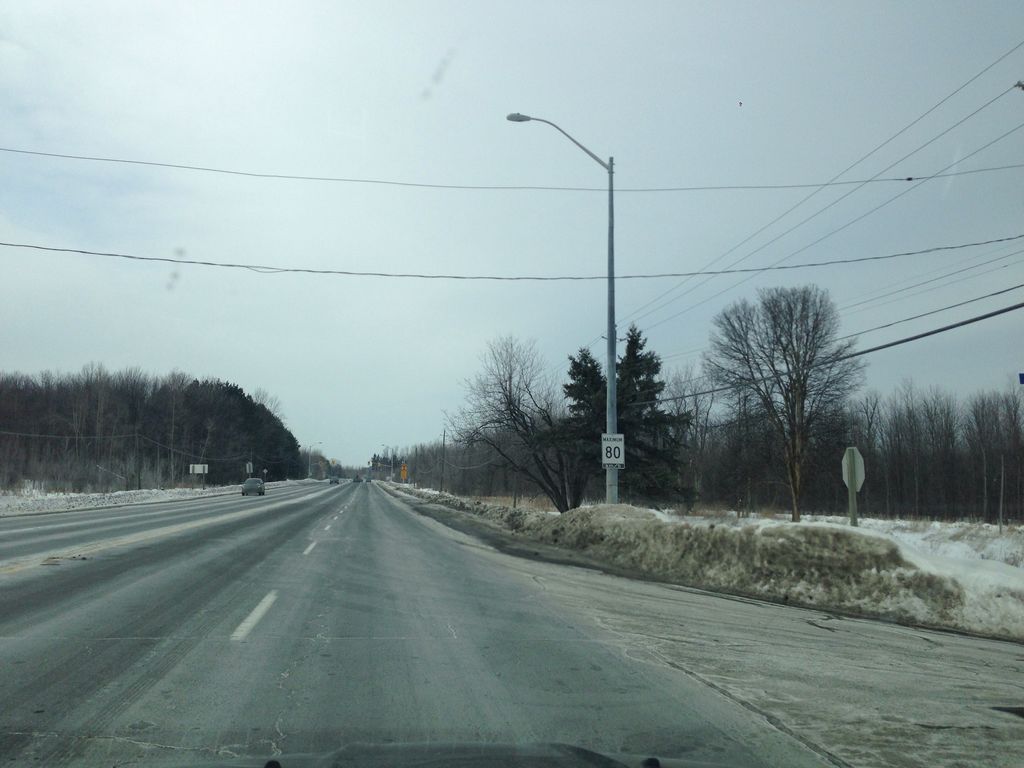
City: ottawa-gatineau